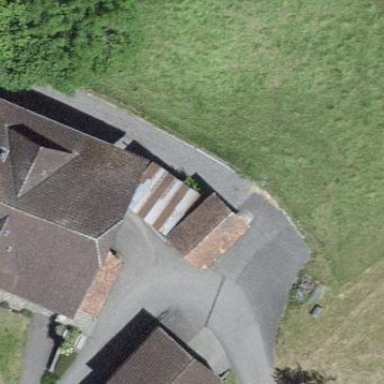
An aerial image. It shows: Garage.